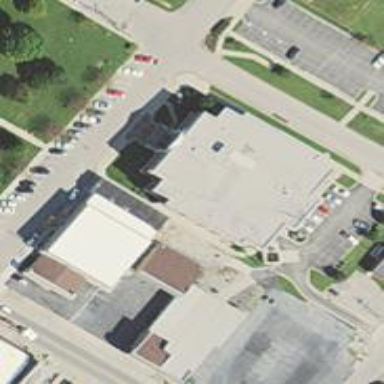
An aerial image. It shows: Courthouse building.